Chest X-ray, PA view. Patient: 66 years old, sex M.
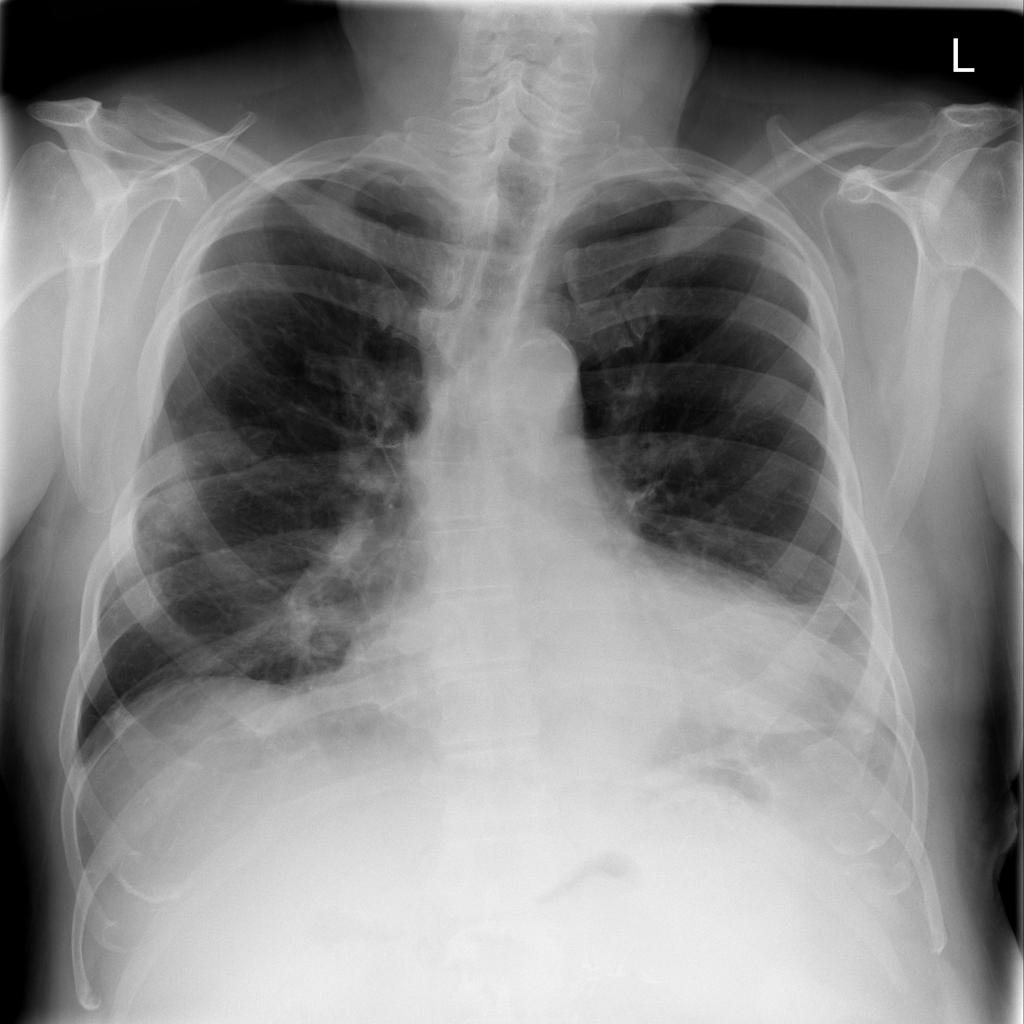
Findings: Consolidation